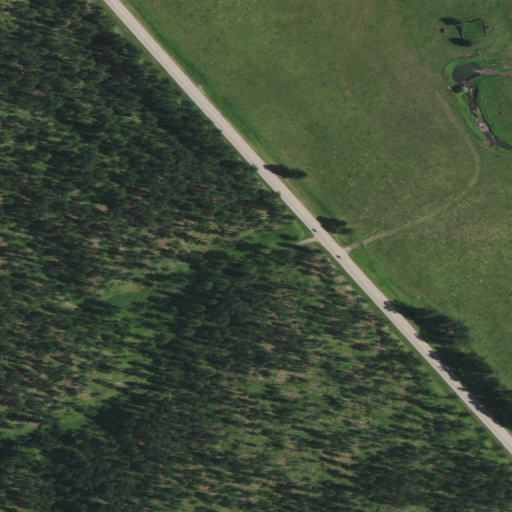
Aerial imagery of valley in South Dakota named Roberts Draw containing evergreen forest, shrub, grassland, open development, and low intensity development